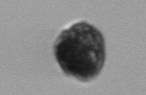
Label: Dinophyceae